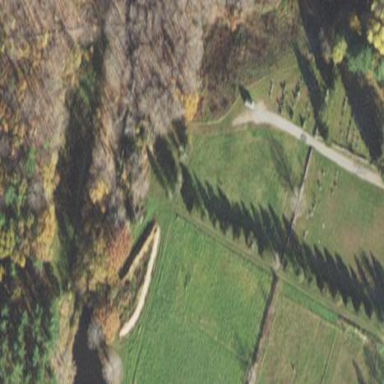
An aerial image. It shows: Cemetery.